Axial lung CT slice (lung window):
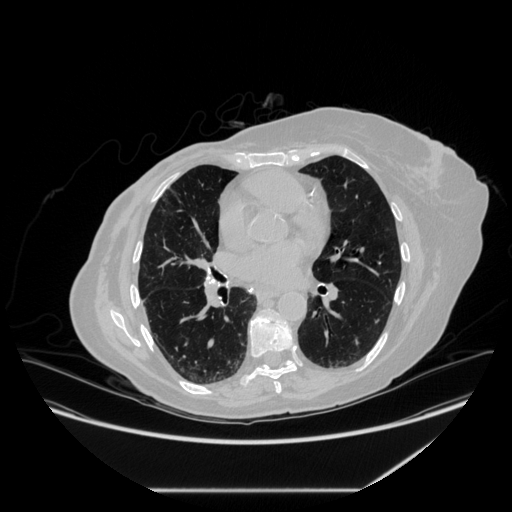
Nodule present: no